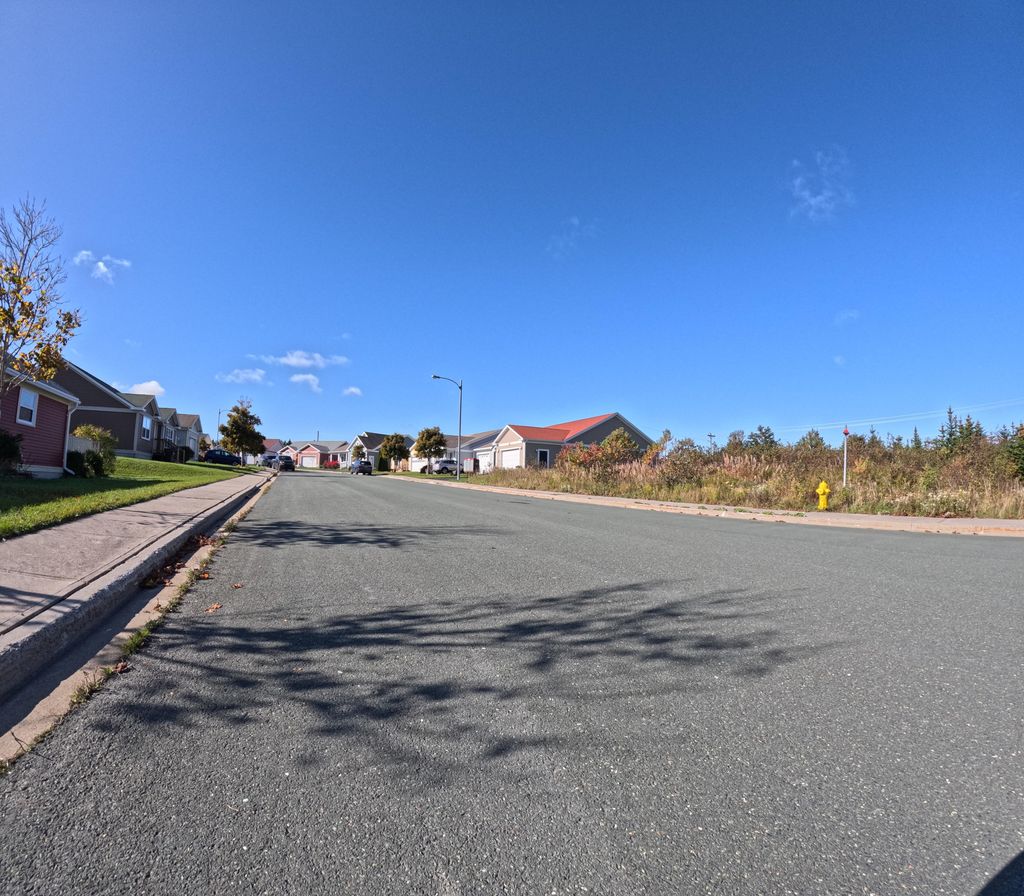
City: st_johns